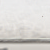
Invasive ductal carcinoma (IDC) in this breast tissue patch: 0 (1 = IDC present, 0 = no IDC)